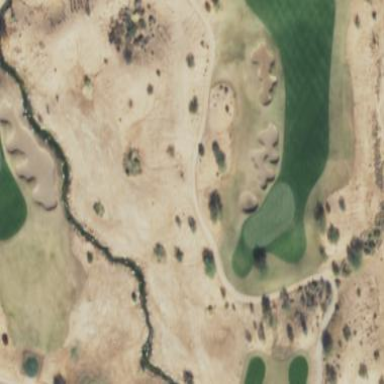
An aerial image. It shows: Water hazard on golf course.